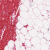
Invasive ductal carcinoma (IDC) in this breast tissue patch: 0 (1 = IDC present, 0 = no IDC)